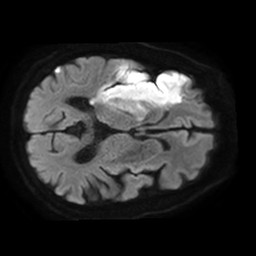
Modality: TRACE
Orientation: axial
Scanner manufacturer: philips
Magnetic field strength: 1.5 T
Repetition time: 3.398 s
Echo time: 0.06922 s